Question: I'm trying to create something that looks like this.
I can sort of get the header working, and the word cloud look-alike stuff on the right.
I'm calling it from a Fragment.
But I'm struggling to get the two column thing working.
I tried to get the width of the parent like this:
'''
parentLayout = (RelativeLayout) view.findViewById(R.id.ParentLayout);
parentLayout.getMeasuredWidth()
'''
this returns 0, while the parentLayout has layout_width="match_parent"
I can't seem to find tutorials/example on this type of "view", or maybe the keyword I'm using for the search is wrong.
Any input is appreciated!!
Thanks in advance!!
p.s. I tried to use onMeasure() as well, but got error "must override or implement a supertype method"

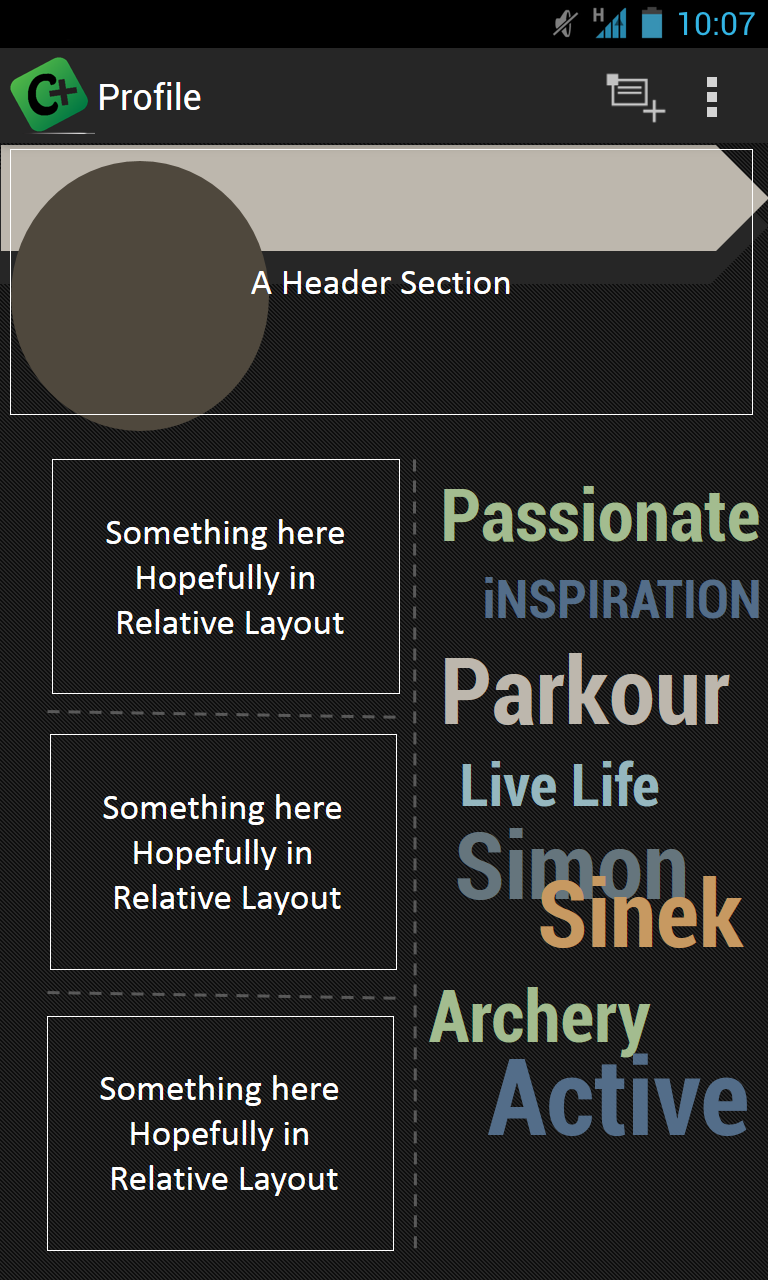
Answer: Linear Layouts really can handle this type of layout just fine. I would use an arrangement like this:
'''
<?xml version="1.0" encoding="utf-8"?>
<LinearLayout xmlns:android="http://schemas.android.com/apk/res/android"
android:layout_height="fill_parent"
android:background="@color/black"
android:orientation="vertical"
android:layout_width="fill_parent">
<!-- your header stuff here
-->
<LinearLayout android:layout_height="wrap_content"
android:layout_width="wrap_content"
android:orientation="horizontal"
>
<LinearLayout android:id="left picture pane"
android:orientation="vertical"
android:layout_width="wrap_content"
android:layout_height="wrap_content"
>
<ImageView android:layout_width="100dp"
android:background="@drawable/logo"
android:layout_height="50dp"
android:layout_margin="10dp"
/>
<ImageView android:layout_width="100dp"
android:background="@drawable/logo"
android:layout_height="50dp"
android:layout_margin="10dp"
/>
<ImageView android:layout_width="100dp"
android:background="@drawable/logo"
android:layout_height="50dp"
android:layout_margin="10dp"
/>
</LinearLayout>
<LinearLayout
android:orientation="vertical"
android:layout_width="wrap_content"
android:layout_height="wrap_content" >
<TextView android:layout_width="wrap_content"
android:layout_height="wrap_content"
android:text="Some Text"
android:textColor="#FFFFFF"
android:layout_marginTop="20dp"
android:layout_marginLeft="10dp"
/>
<TextView android:layout_width="wrap_content"
android:layout_height="wrap_content"
android:text="Some Text"
android:textColor="#80ffff"
android:layout_marginTop="2dp"
android:layout_marginLeft="15dp"
/>
<!-- your fancy lettering in here
or you could put them in a relative layout
instead of this linear one -->
</LinearLayout>
</LinearLayout>
</LinearLayout>
'''